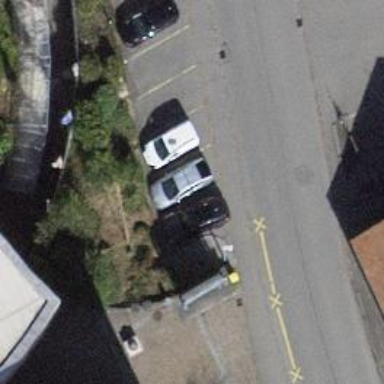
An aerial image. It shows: Sidewalk along the footway.